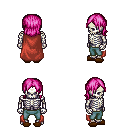
a pixel art fantasy rpg character, male body template, skeleton, maroon cape, teal pants, pink long bangs hairstyle, brown slippers, four views (front, back, left, right), 2x2 character sprite sheet, small pixel art, hard edges, no anti-aliasing